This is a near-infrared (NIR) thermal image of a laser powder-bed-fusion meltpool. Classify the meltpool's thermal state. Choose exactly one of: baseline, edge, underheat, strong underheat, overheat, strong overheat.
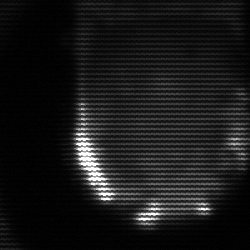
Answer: baseline